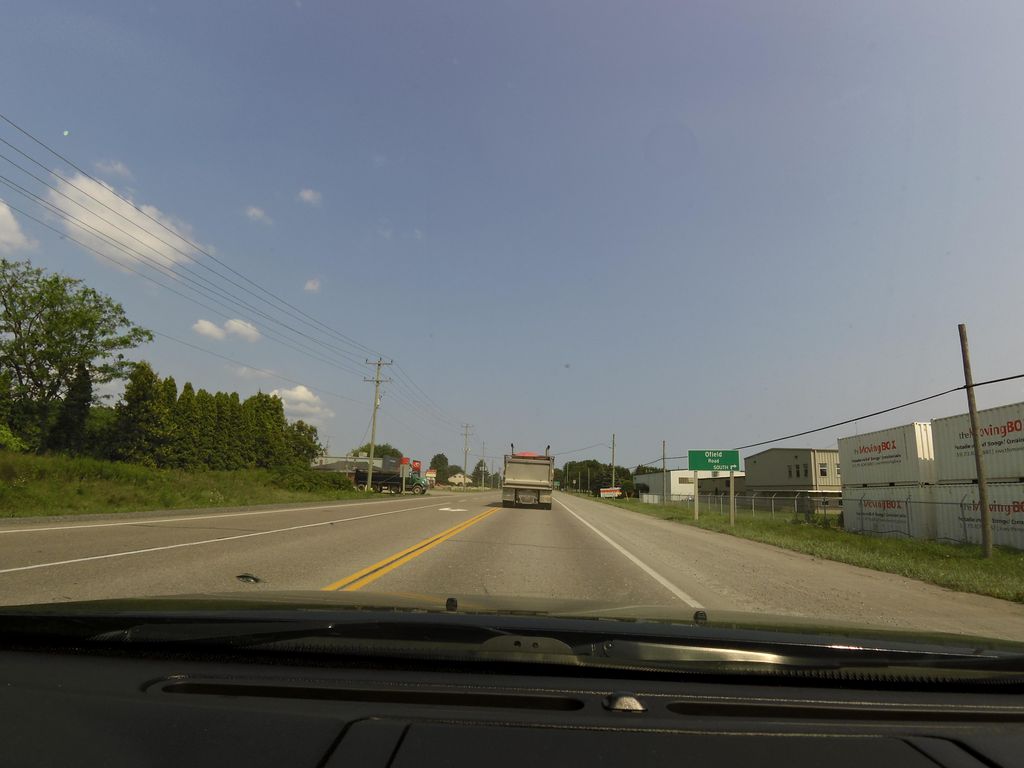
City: hamilton